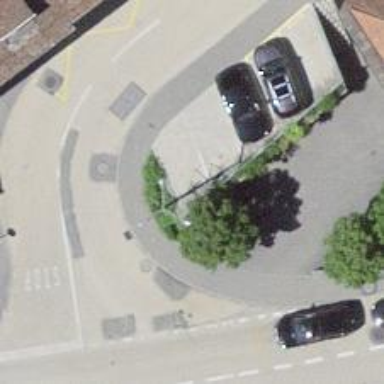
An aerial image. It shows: Shelter with bicycle parking stands available.